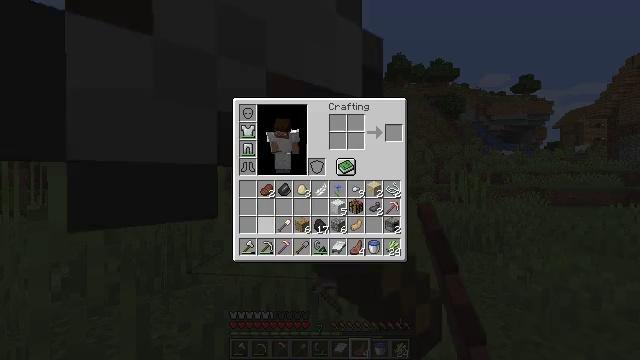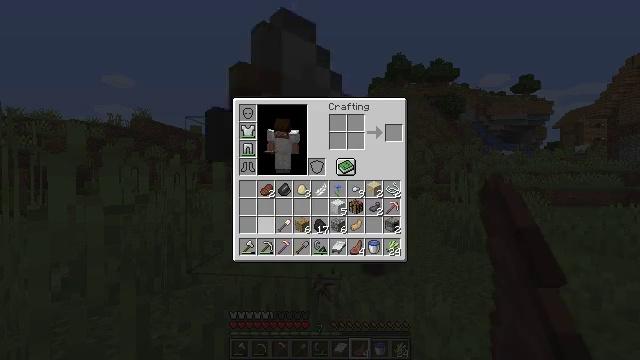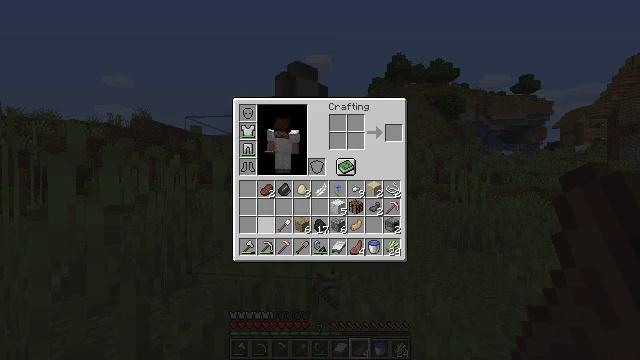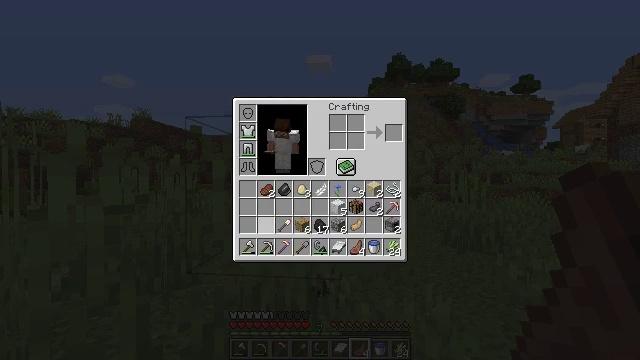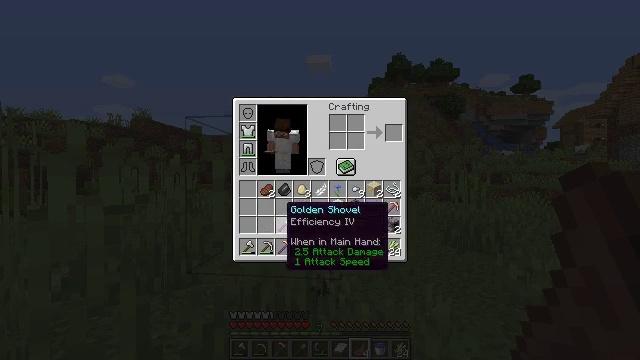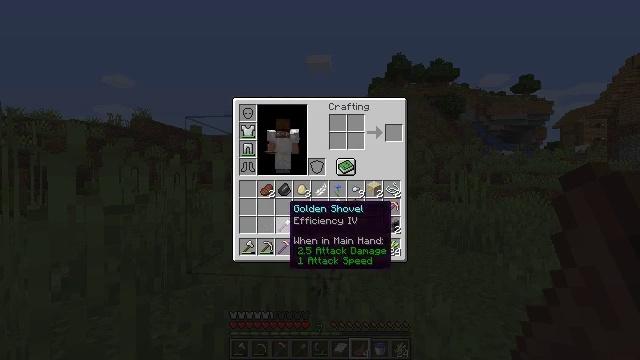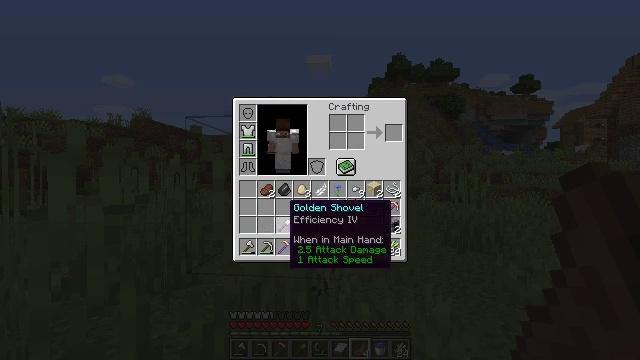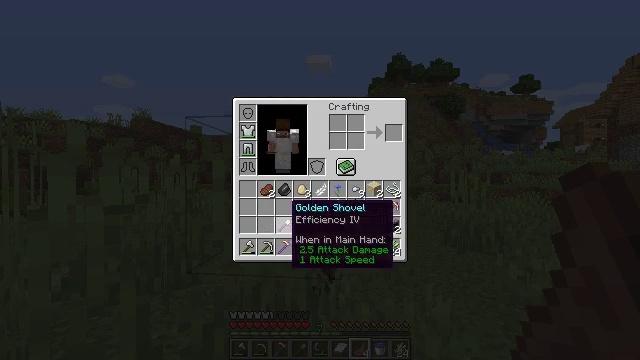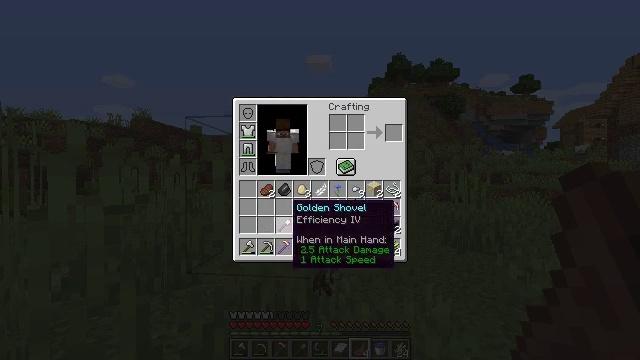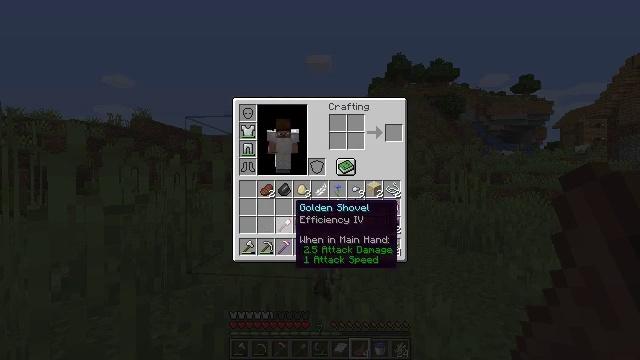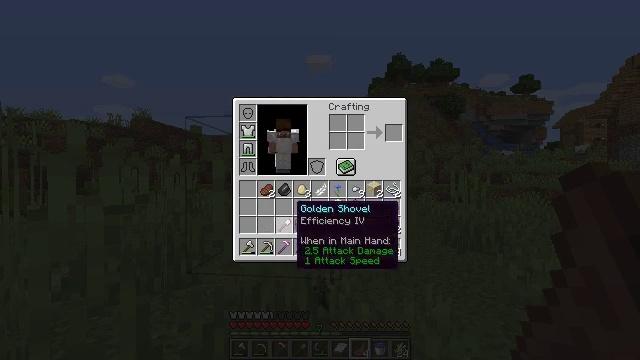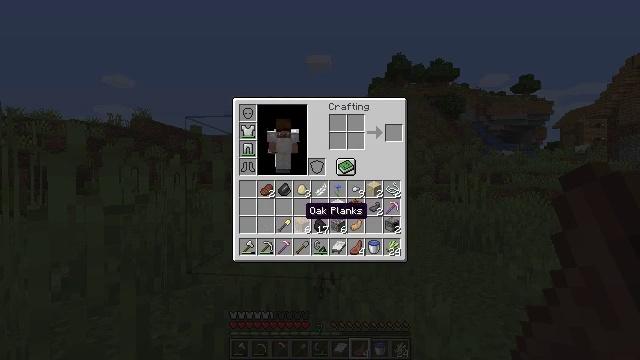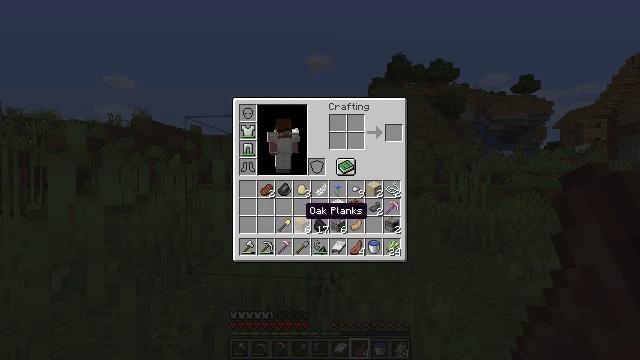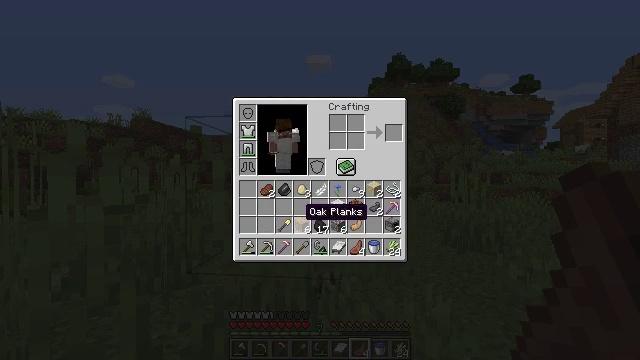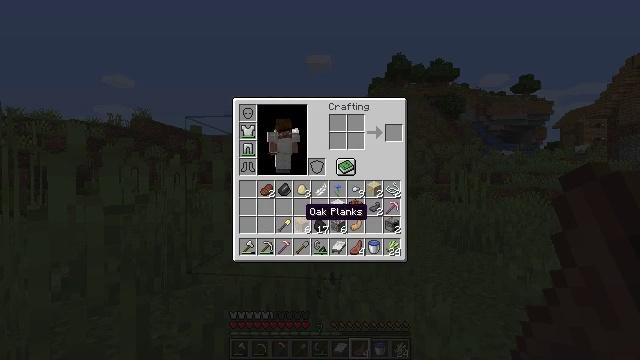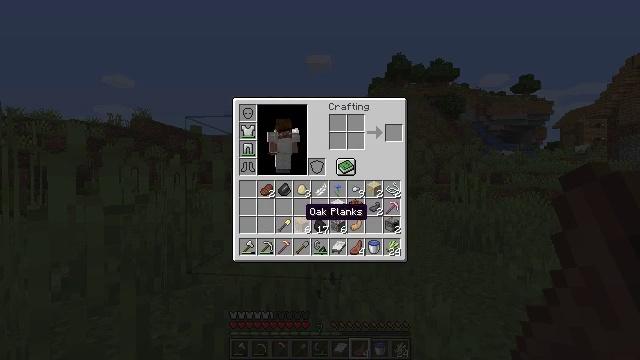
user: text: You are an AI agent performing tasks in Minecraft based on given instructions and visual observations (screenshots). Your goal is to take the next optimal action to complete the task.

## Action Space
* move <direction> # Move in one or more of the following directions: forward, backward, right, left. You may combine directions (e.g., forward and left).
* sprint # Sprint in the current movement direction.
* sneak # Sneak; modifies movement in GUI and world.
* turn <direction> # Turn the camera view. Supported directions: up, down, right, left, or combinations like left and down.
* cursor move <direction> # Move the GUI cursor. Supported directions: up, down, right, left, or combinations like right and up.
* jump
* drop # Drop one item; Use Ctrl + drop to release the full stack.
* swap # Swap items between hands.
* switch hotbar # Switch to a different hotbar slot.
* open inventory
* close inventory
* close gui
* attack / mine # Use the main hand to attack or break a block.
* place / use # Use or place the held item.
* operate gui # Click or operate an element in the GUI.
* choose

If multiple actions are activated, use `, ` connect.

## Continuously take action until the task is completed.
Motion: motion action
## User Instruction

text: Drop oak planks from the inventory.
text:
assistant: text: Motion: sprint, open gui
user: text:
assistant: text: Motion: sprint
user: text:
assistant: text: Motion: sprint
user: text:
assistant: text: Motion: sprint, cursor move right
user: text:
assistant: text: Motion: sprint
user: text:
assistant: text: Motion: sprint
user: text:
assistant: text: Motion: sprint
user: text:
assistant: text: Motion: sprint
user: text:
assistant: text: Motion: sprint
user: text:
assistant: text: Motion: sprint
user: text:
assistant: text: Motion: sprint, cursor move right
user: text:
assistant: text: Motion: sprint
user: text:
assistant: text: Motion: sprint
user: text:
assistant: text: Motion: sprint
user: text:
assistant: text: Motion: sprint
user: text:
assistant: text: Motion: sprint
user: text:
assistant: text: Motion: sprint
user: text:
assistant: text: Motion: sprint
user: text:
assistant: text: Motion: sprint
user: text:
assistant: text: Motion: sprint
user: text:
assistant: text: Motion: sprint
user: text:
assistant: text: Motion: sprint, drop
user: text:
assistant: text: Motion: sprint, drop
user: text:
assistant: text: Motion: sprint, cursor move right and up, drop
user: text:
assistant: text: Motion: sprint, cursor move right and up, drop
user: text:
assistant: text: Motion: sprint, cursor move right and up
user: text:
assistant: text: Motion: sprint